Interaction volume radius: 5 \u00c5
Interaction volume height: 35 \u00c5
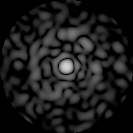
Disorder parameter: 0.789